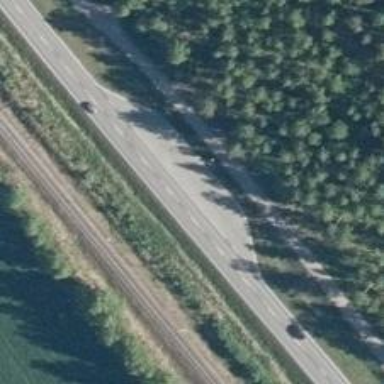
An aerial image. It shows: Rest area along the road.